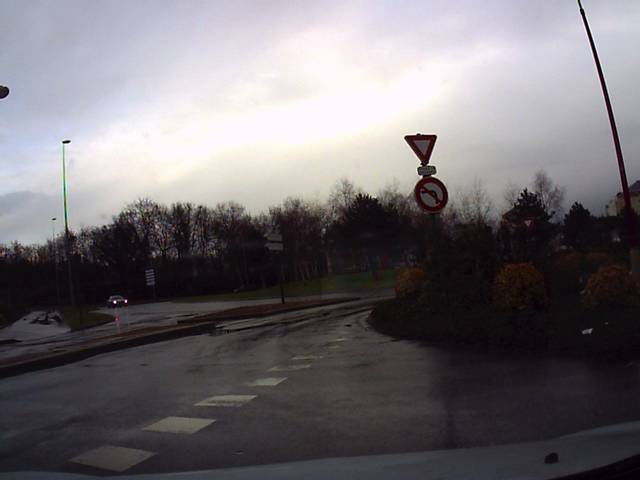
Region: France
Coordinates: 48.114, -1.622